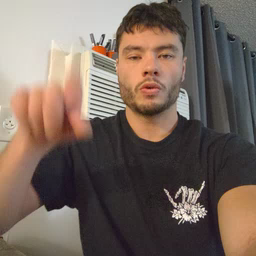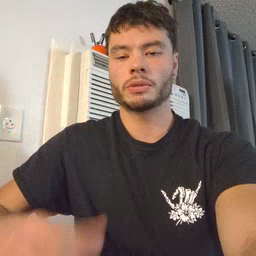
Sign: mad